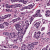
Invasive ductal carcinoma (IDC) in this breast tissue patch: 1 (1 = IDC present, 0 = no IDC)